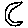
Label: moon